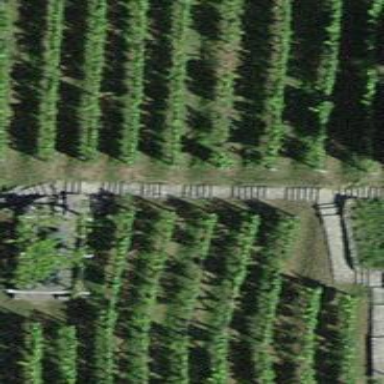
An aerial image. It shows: Vineyard where grapes are grown.